Interaction volume radius: 10 \u00c5
Interaction volume height: 40 \u00c5
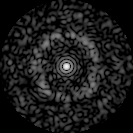
Disorder parameter: 0.7979